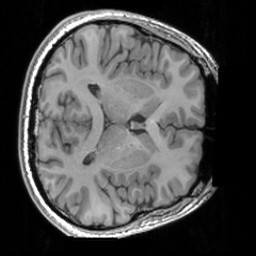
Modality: T1w
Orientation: axial
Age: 26
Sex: male
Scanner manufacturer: siemens
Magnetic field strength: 3 T
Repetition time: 1.63 s
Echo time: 0.00311 s